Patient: sex F, age 68
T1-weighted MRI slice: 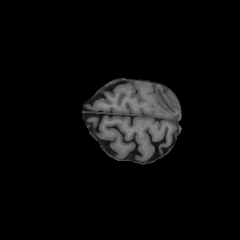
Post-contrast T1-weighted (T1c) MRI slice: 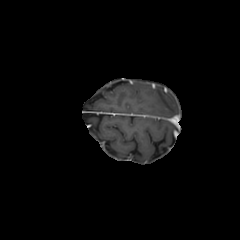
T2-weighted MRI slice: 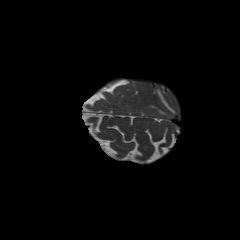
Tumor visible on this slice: yes
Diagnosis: Glioblastoma, IDH-wildtype
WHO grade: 4